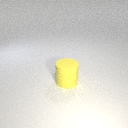
large yellow rubber cylinder